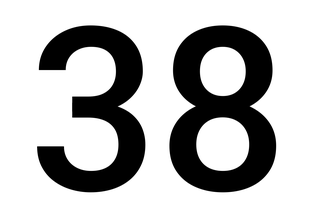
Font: Roboto_Medium